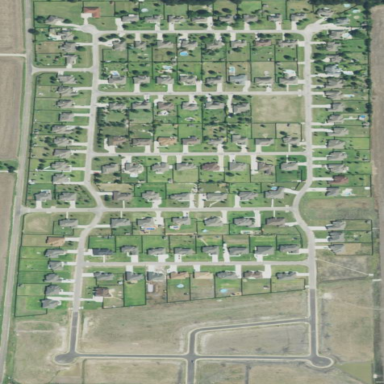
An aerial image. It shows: Residential area within subdivision.